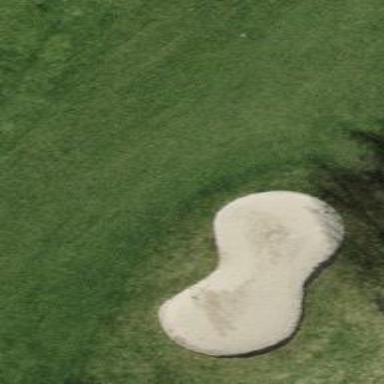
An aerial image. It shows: Sand bunker on golf course.